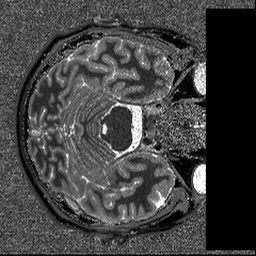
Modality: T1map
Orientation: axial
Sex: male